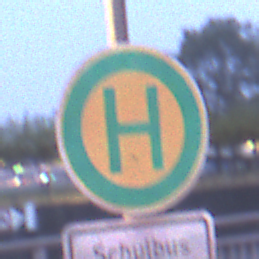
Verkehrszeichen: Haltestelle
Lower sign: ZeitangabenMitBeschraenkungAufWochentage5
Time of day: Night
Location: Outdoor (Urban)
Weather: PartlyCloudy
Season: NotSpecified
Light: Artificial